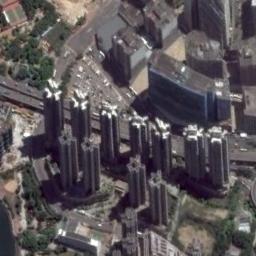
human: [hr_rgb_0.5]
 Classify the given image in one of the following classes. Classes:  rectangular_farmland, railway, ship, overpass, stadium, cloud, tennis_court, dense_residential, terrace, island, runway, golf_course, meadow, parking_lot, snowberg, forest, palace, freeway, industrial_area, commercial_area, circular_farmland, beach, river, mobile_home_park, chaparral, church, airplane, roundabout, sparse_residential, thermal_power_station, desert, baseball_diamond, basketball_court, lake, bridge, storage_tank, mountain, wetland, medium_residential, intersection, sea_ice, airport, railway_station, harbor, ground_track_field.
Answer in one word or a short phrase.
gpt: commercial_area